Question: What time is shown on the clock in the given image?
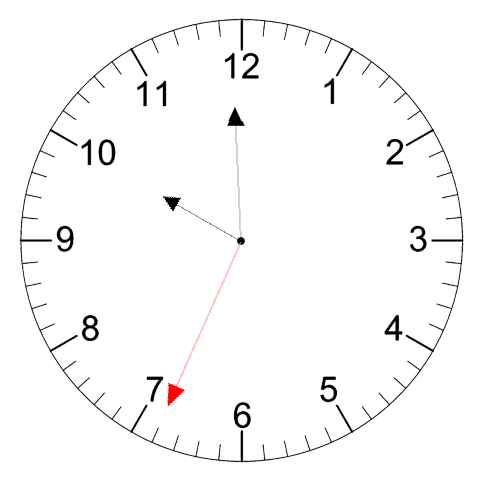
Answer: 09:59:34